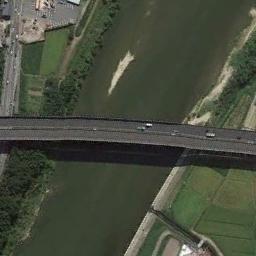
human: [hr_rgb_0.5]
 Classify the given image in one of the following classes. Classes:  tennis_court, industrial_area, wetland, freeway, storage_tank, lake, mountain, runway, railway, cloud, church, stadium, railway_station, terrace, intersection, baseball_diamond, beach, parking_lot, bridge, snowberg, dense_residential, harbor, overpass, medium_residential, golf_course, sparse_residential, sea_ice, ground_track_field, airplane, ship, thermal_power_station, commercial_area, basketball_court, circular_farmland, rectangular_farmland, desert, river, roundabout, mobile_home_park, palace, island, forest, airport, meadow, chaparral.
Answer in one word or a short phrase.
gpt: bridge